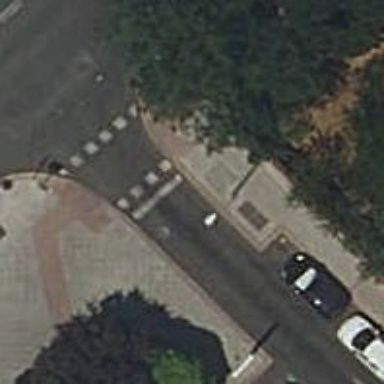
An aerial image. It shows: Footway crossing with marked asphalt surface.